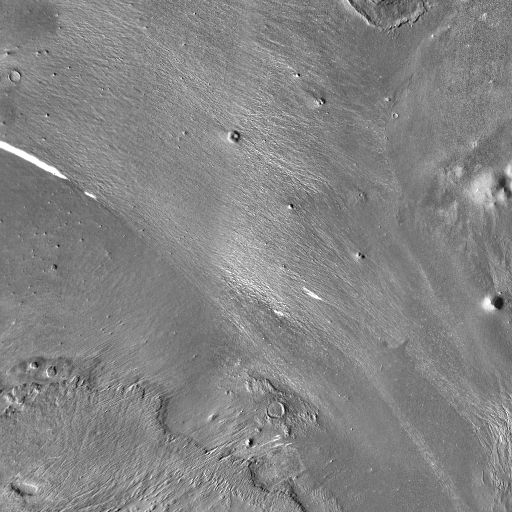
Crater classes present: Background, Other